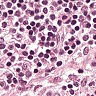
Metastatic tissue present: no